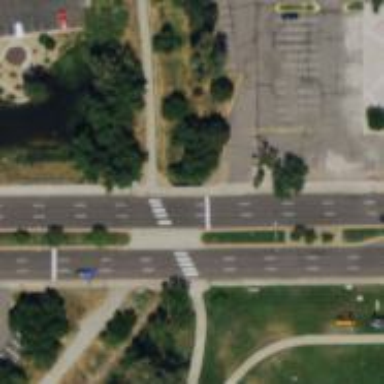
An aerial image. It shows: Cycleway with zebra markings on the asphalt surface.